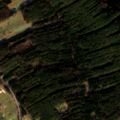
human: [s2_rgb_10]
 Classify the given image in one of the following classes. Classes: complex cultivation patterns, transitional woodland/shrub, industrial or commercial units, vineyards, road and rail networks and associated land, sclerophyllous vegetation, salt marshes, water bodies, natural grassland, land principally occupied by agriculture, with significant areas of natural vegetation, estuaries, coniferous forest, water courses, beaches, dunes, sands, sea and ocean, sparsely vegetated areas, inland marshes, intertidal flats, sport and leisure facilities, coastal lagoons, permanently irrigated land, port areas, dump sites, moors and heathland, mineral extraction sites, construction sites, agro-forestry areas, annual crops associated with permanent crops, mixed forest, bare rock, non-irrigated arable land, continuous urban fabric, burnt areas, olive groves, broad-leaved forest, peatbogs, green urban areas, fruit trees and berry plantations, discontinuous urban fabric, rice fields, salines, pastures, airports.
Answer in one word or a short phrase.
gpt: discontinuous urban fabric, non-irrigated arable land, pastures, complex cultivation patterns, mixed forest